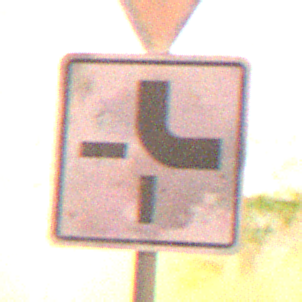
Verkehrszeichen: VerlaufVorfahrtsstrasse4
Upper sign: VorfahrtGewaehren
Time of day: Night
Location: Outdoor (Nature)
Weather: Clear
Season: NotSpecified
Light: Natural